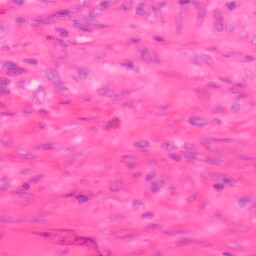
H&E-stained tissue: Colon